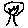
Label: tree